Interaction volume radius: 10 \u00c5
Interaction volume height: 10 \u00c5
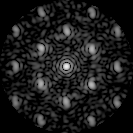
Disorder parameter: 0.3903